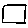
Label: square